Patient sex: M
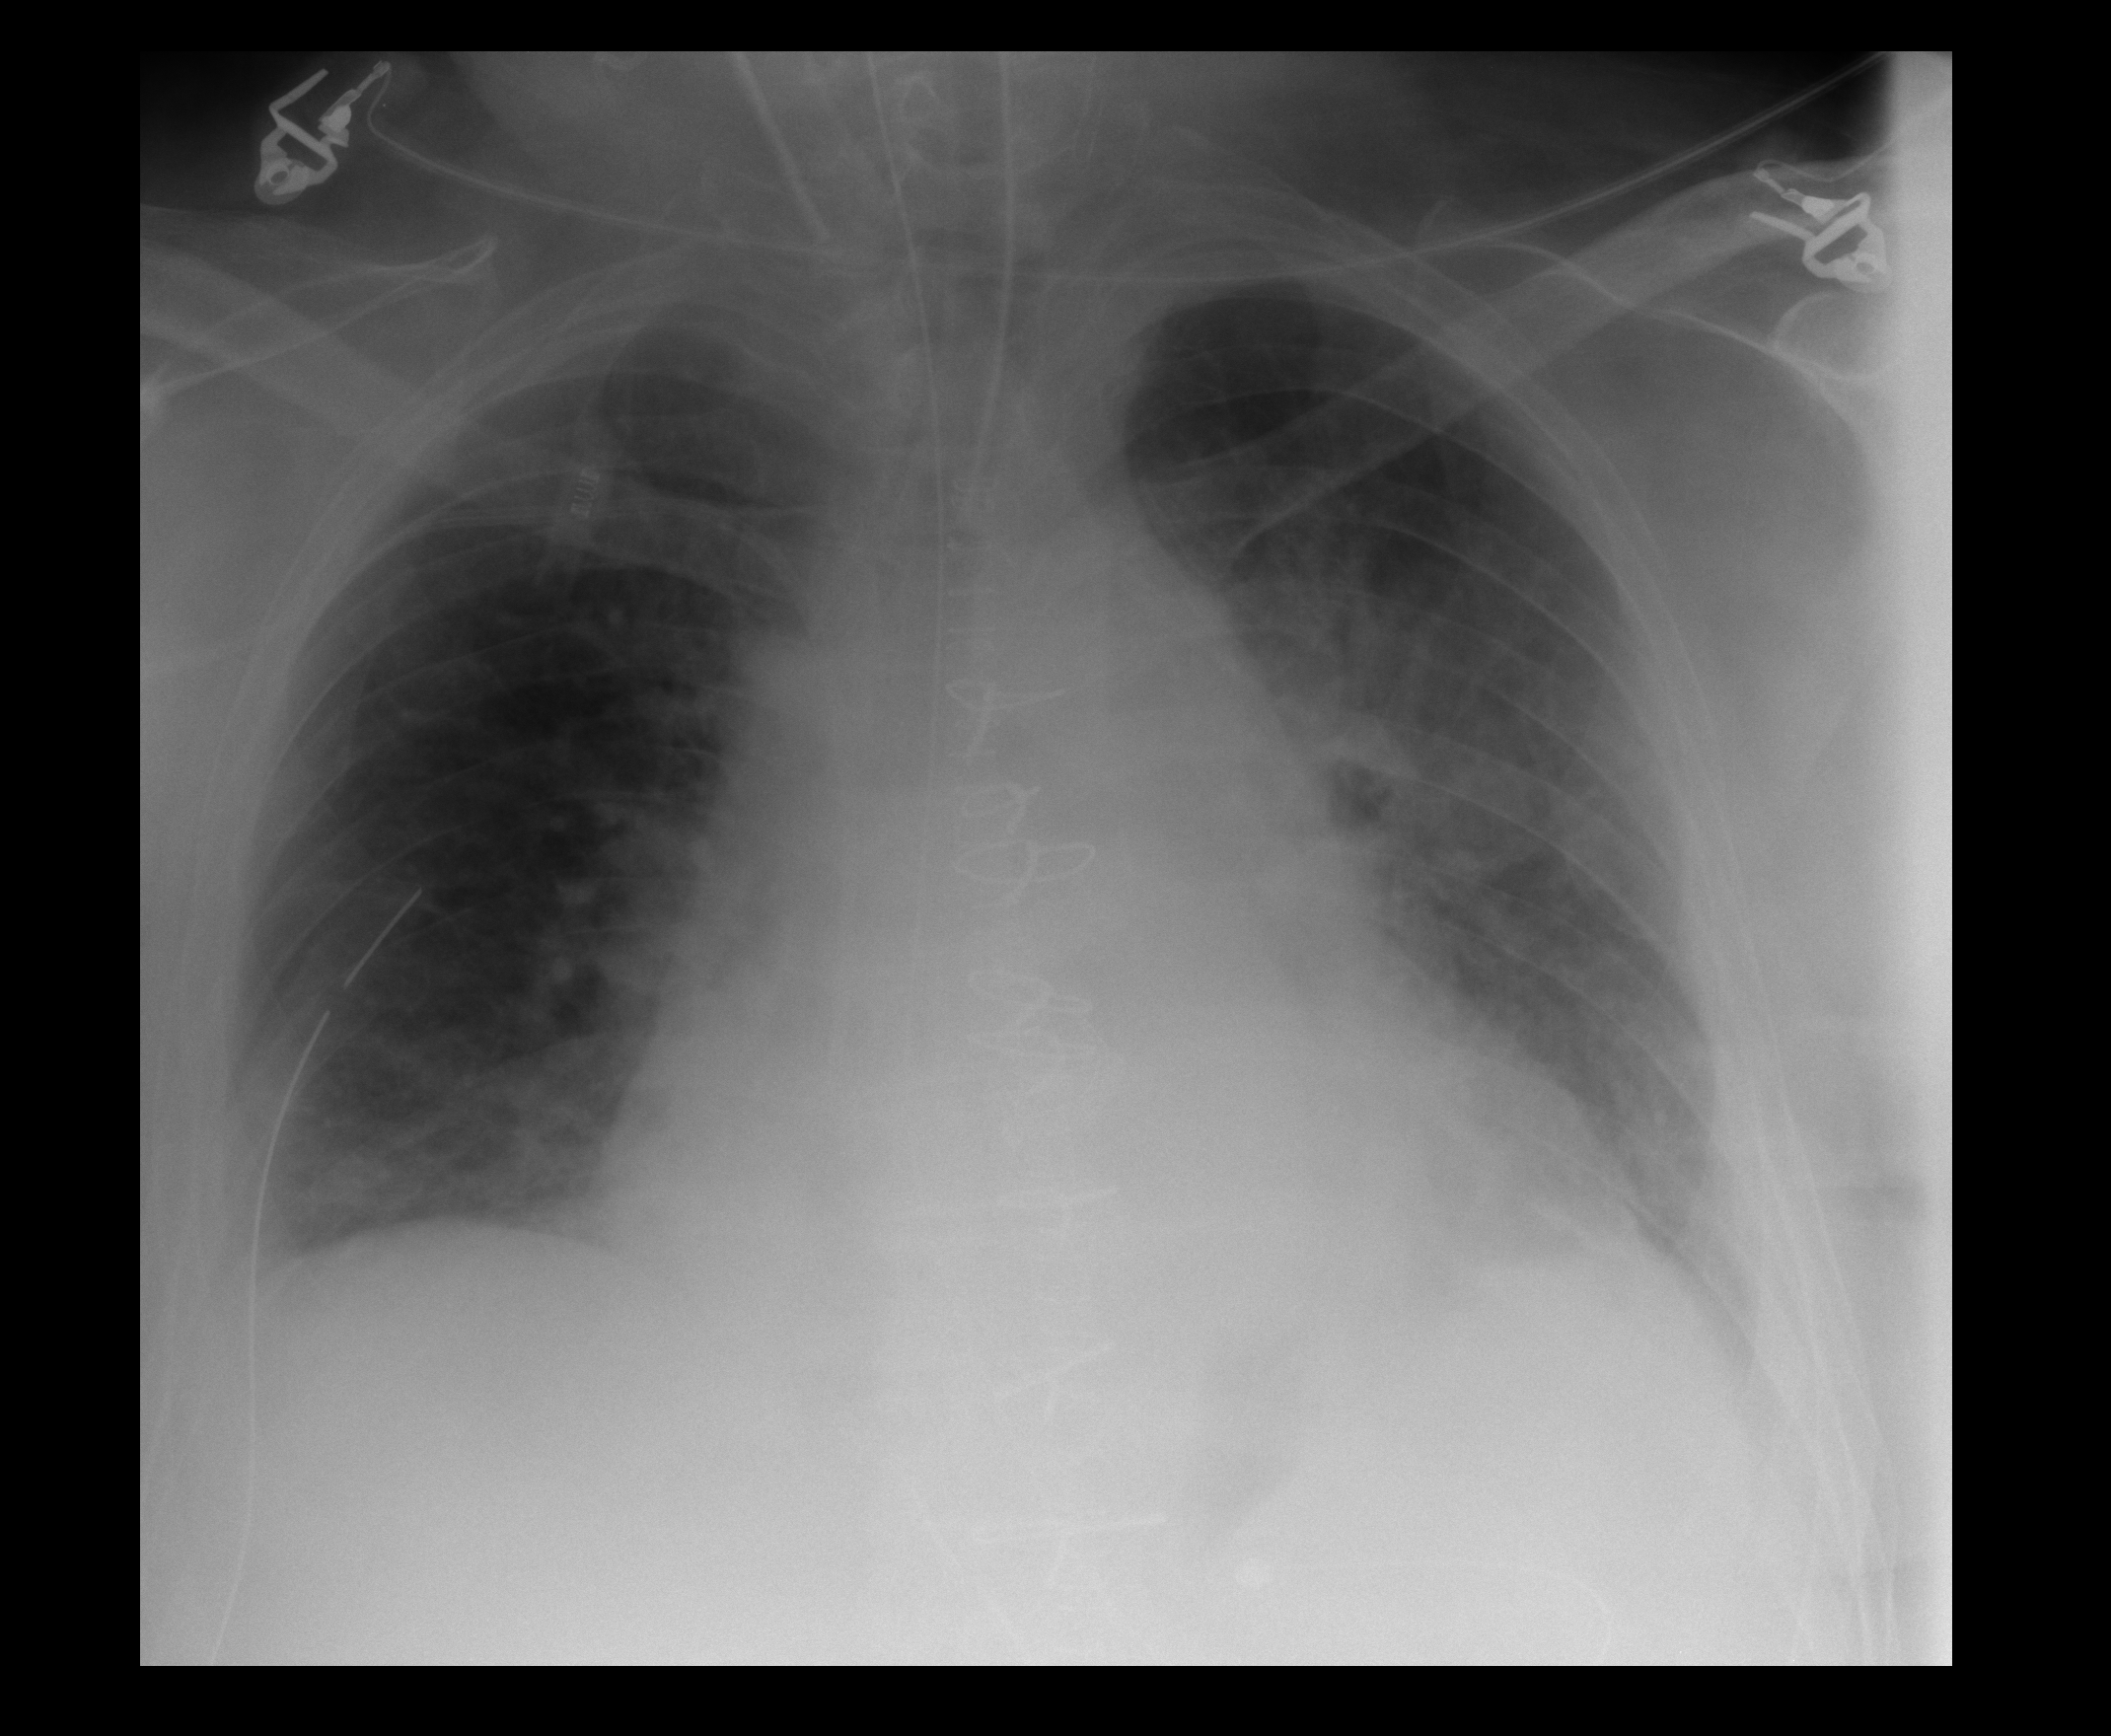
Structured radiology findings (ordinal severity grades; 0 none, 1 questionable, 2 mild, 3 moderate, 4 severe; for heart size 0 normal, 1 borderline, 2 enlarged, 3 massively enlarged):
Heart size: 2
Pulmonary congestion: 2
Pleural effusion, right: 1
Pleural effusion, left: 1
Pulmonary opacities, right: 0
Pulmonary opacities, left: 2
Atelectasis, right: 2
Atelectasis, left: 2